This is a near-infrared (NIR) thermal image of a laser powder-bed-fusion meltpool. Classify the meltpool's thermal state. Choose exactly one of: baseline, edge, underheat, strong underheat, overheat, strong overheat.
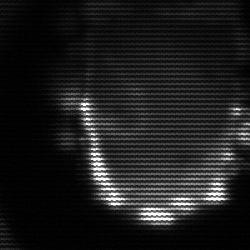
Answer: baseline